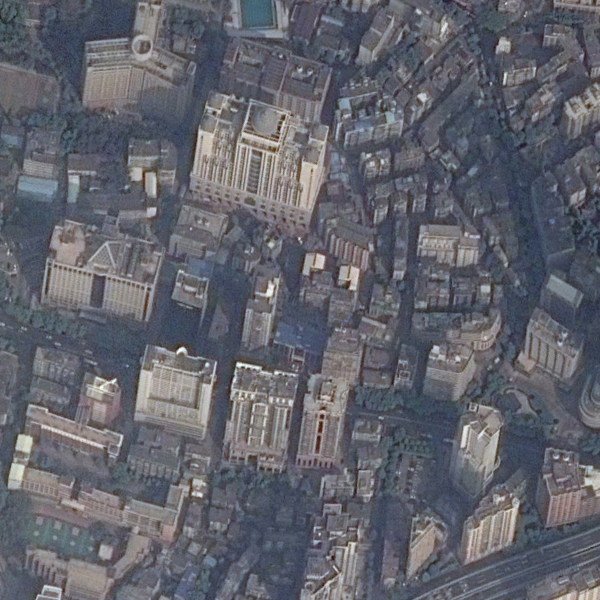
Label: Commercial